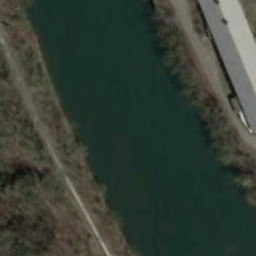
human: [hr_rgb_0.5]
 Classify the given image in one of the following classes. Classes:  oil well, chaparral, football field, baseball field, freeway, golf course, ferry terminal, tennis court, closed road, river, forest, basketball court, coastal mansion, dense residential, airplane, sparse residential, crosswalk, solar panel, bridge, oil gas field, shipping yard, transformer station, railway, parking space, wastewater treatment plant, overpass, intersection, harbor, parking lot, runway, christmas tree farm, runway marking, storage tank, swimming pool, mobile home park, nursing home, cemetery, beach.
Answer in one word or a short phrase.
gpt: river